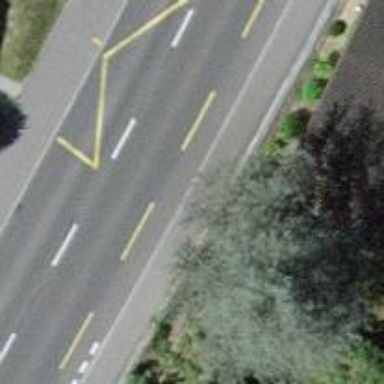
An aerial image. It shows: Sidewalk along the footway.